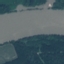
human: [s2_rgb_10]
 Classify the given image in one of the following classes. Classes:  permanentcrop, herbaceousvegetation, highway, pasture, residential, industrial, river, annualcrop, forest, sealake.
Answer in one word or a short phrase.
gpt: River